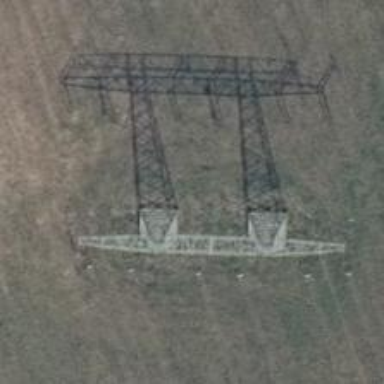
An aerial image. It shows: H-frame power tower with distinctive design.